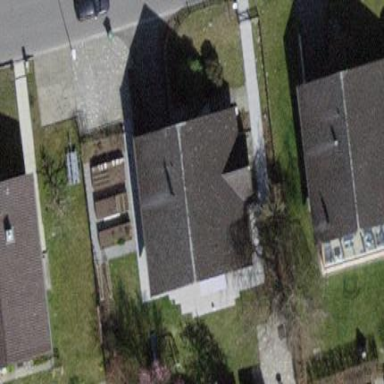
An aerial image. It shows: Building with tile roof.